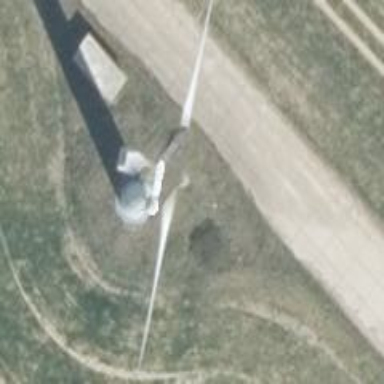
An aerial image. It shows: Wind generator with horizontal axis. The generator is wind turbine.